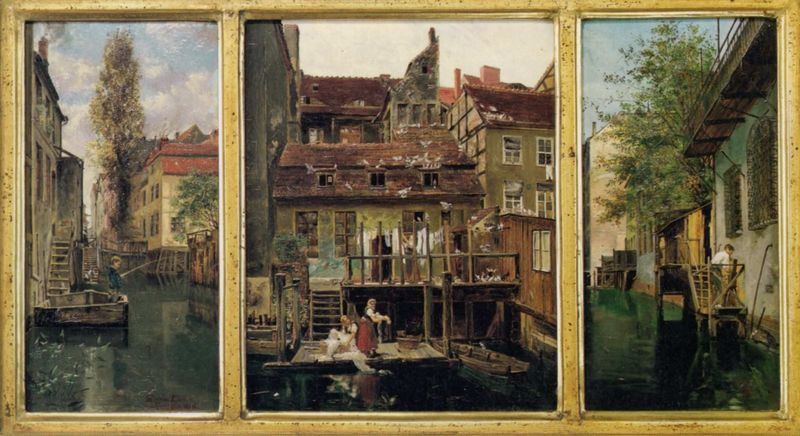
Titel: Berlin, Am Mühlengraben
Künstler: Ernst Albert Fischer-Cörlin
Institution: (Privatbesitz)
Schlagwörter: baum, blau, flügel, gemälde, himmel, laub, mann, schatten, vogel, wasser, weiß, wolken, bäume, fluss, frauen, grün, landschaft, menschen, mädchen, ocker, sitzen, stadt, ufer, wäsche, braun, fenster, frau, grau, holz, kleid, kleider, licht, männer, pfeiler, schwarz, säulen, tür, dach, gebäude, haus, rot, wolke, beige, leute, rock, alt, wand, kleidung, mensch, rahmen, stehen, stein, taube, goldrahmen, öl, bach, häuser, mühle, pfähle, vögel, gewässer, kanal, qualm, rauch, sonne, gold, drei, familie, kind, front, arbeit, bauern, boot, boote, dachziegel, genre, kinder, schornstein, szenerie, balkon, schürze, terrasse, schiff, schiffe, bilderrahmen, rahmung, fassade, fassaden, türen, venedig, wäscheleine, röcke, jungen, arbeiten, bäuerin, körbe, farben, dächer, giebel, mauer, schornsteine, ziegel, farbe, backstein, bauernhof, rand, hafen, anleger, romantik, steg, treppe, treppen, blue, men, oil, people, red, stair, stairs, women, black, dress, figures, france, green, painting, three, windows, woman, yellow, widerschein, korb, reflection, washing, brown, geländer, stufe, stufen, wooden, junge, ölfarbe, ölfarben, bauer, wände, waschen, eingänge, spitzweg, treppenstufen, veranda, knabe, fensterrahmen, sprossen, pfahl, idyll, tauben, angel, zuber, ziegeln, putz, mauern, antik, clouds, life, man, sky, tree, mittelalter, boat, building, house, landscape, orange, sea, water, houses, roof, roofs, trees, village, fachwerk, dreck, gaube, boy, child, überschwemmung, bordeauxrot, river, exterior, porch, reflex, frame, armut, fenstersprossen, birds, szenen, paintings, reuse, boats, höfe, children, bridge, town, angler, italy, rural, tryptichon, angeln, backsteine, fischen, city, hinterhaus, ken, leaves, doors, dreiteilung, häuserfront, ansichten, buildings, venice, bauernhöfe, stiegen, ulm, mitteltafel, triptychon, pond, impressionist, stiege, wäscherinnen, wäscherin, waschtag, triptichon, fish, wash, paint, chimney, chimneys, cityscape, fishing, landschaften, work, working, stadtansichten, still, kid, triptych, sprosse, bäuerliches idyll, scenes, middle ages, europe, bath, triptic, cleaning, laundry, foliage, infant, dock, canal, pier, gem, tritych, canals, channel, sjy, panel, homes, maids, marine, amsterdam, waterfront, flood, panels, docks, 3, tryptich, in, fram, bathe, womne, triptik, back porch, angell, clother, 'himel, ciry, triptarch, triarch